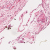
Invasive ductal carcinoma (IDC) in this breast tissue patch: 0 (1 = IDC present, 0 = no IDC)